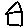
Label: house